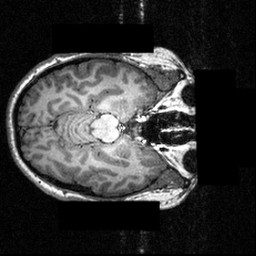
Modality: T1w
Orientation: axial
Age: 24
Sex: female
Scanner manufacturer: siemens
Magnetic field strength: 3.951 T
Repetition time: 1.5 s
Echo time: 0.00335 s